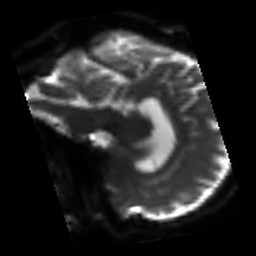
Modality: sbref
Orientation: sagittal
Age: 40
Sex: male
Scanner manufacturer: siemens
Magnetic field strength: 3 T
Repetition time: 3.2 s
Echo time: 0.081 s